三年级 · 度量几何学
计算下图中涂色部分的面积。

10厘米
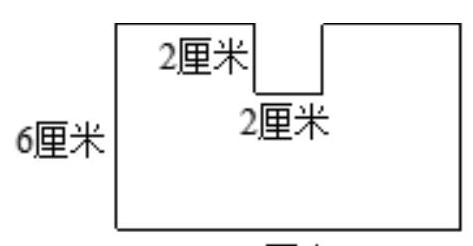
答案: 解56 平方厘米

【分析】根据题意可知, 涂色部分的面积等于长 10 厘米, 宽 6 厘米的长方形的面积减去边长为 2 厘米的正方形的面积, 长方形的面积 $=$ 长 $\times$ 宽, 正方形的面积 $=$ 边长 $\times$ 边长, 依此分别计算出长方形和正方形的面积，然后再相减即可。

【详解】6厘米军里

10 厘米

$10 \times 6=60$ (平方厘米)

$2 \times 2=4$ (平方厘米)

$60-4=56$ (平方厘米)